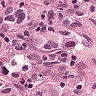
Metastatic tissue present: yes